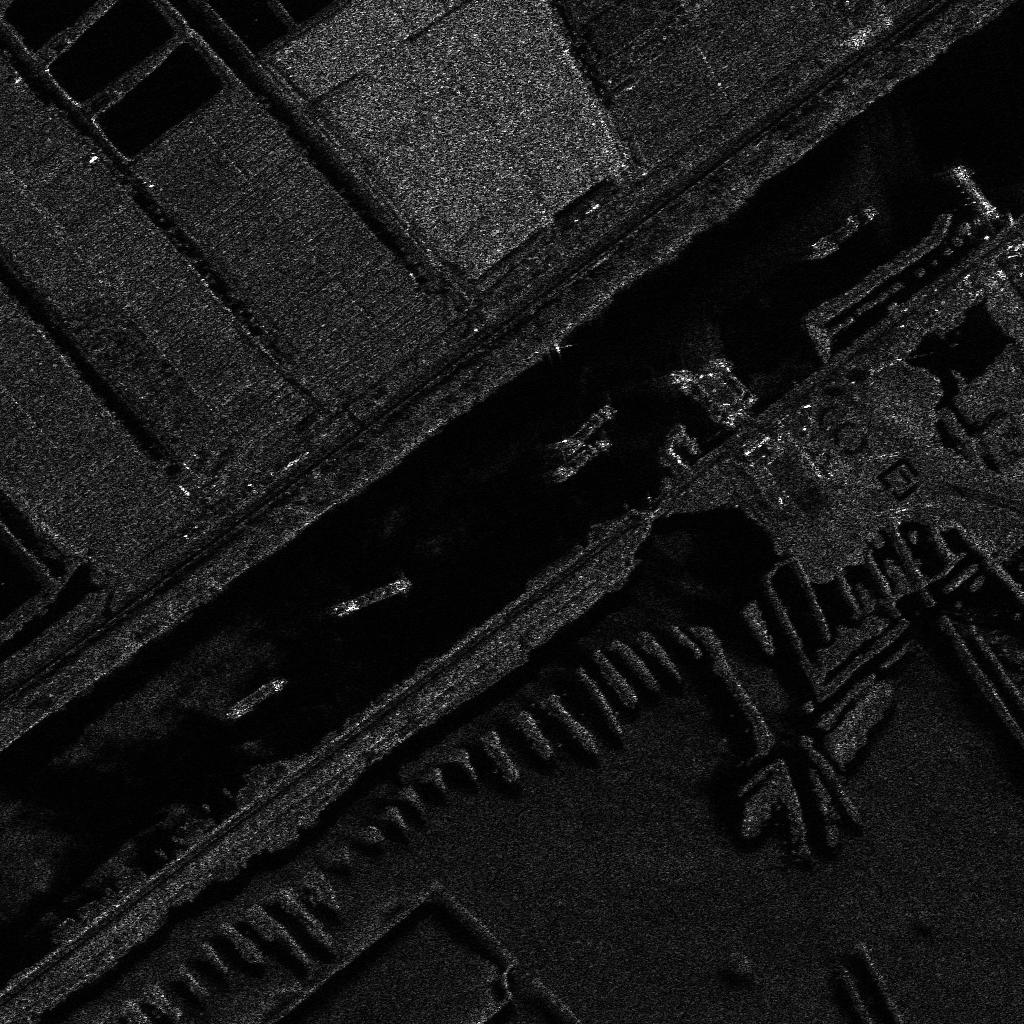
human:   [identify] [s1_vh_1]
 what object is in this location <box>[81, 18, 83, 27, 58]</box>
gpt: <ref>1 medium dredger at the top right</ref>